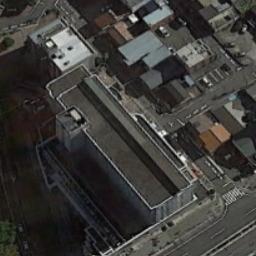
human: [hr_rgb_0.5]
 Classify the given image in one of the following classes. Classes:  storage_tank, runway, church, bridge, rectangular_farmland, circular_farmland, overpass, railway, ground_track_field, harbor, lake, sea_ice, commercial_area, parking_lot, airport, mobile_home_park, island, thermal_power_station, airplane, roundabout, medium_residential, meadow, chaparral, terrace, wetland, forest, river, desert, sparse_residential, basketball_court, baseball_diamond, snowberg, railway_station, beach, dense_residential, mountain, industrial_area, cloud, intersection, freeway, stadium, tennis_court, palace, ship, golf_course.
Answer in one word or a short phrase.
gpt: commercial_area